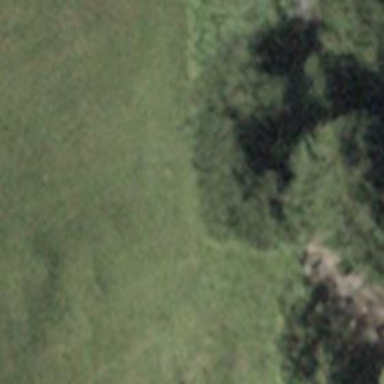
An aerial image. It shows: Path covered in grass.